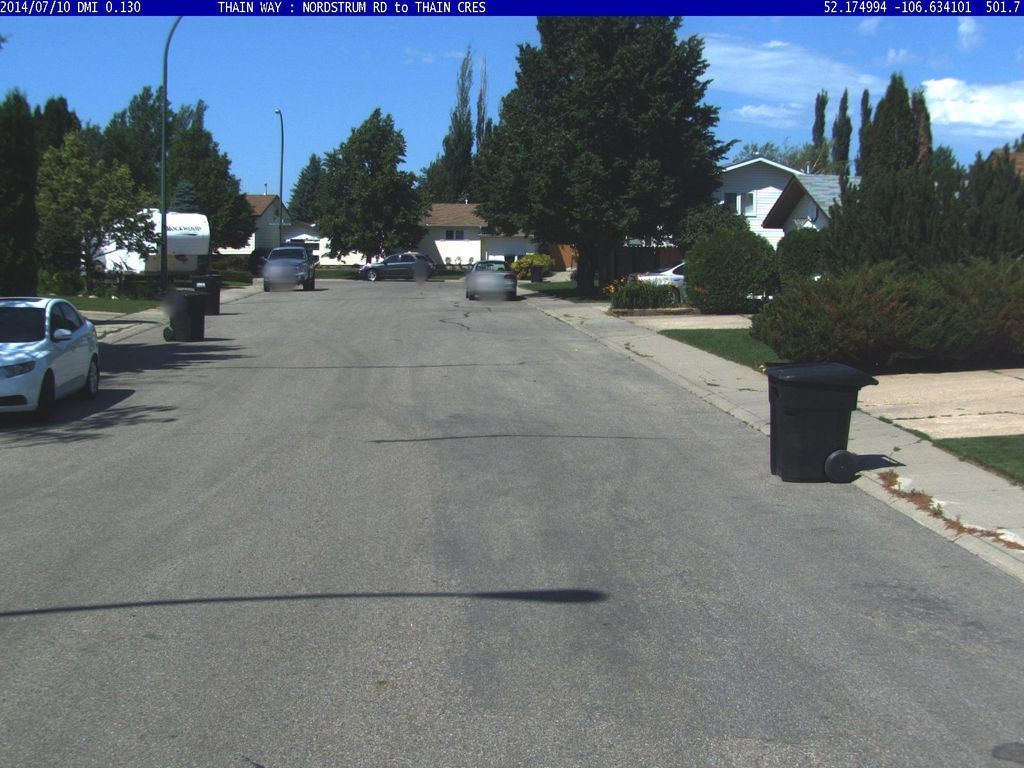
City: saskatoon